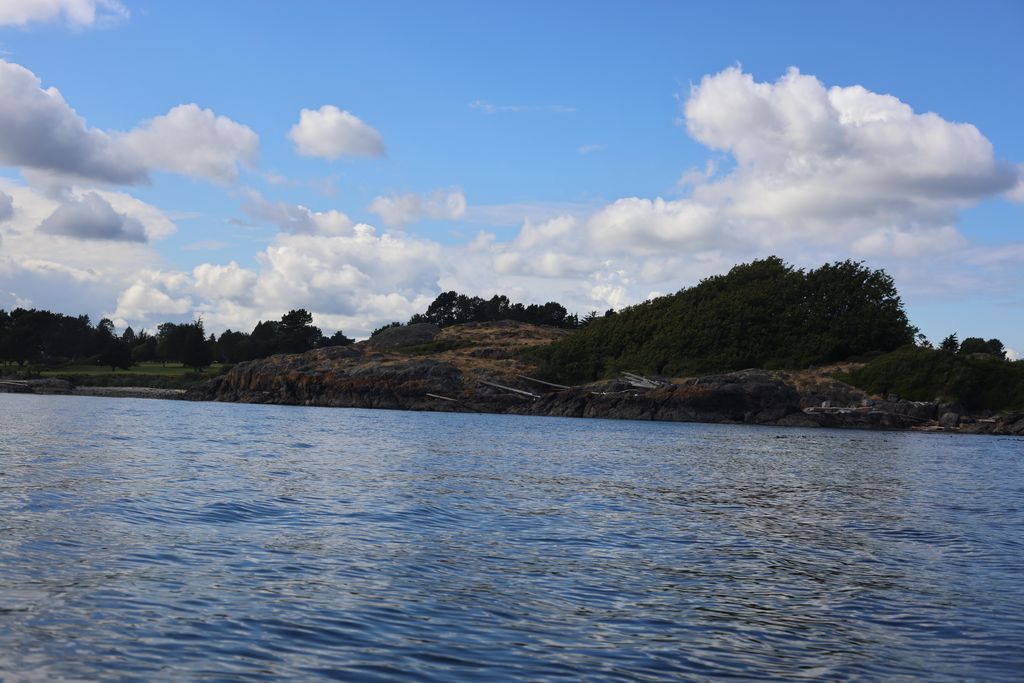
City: victoria